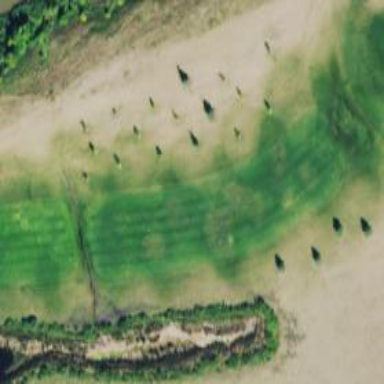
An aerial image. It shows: Scenic golf fairway.